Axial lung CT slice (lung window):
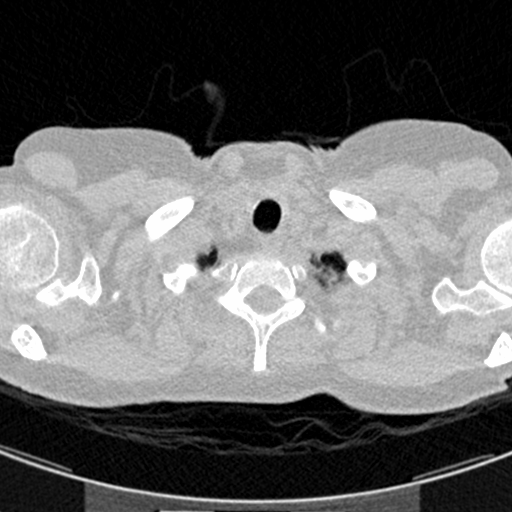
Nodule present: no